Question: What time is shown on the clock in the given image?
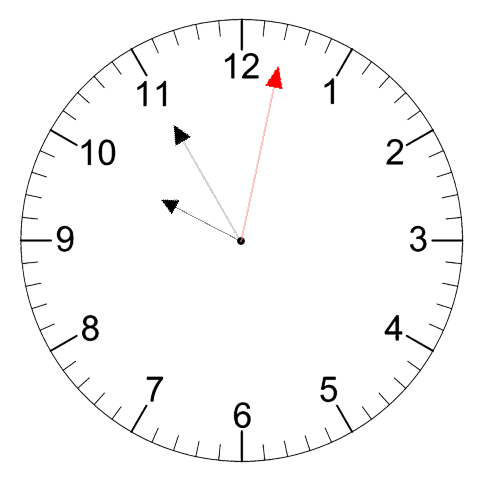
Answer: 09:55:02